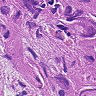
Metastatic tissue present: yes